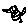
Label: bird